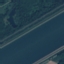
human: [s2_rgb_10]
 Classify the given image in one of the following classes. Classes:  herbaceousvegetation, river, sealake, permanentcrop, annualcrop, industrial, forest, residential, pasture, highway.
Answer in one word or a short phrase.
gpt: River